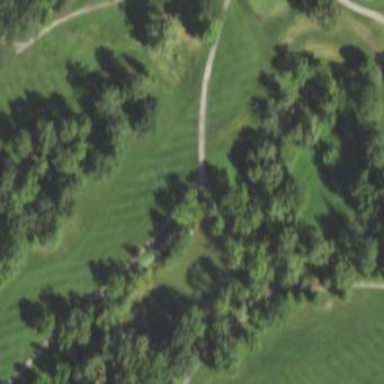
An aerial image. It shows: Water hazard on golf course. The hazard is natural water feature.